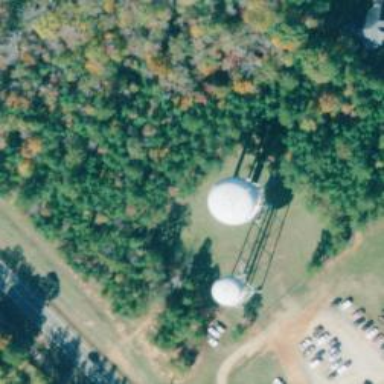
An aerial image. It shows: Water tower that is man-made.